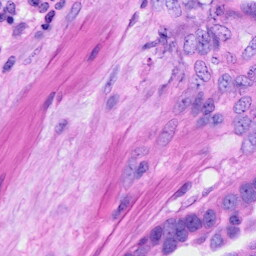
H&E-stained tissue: Ovarian